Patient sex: M
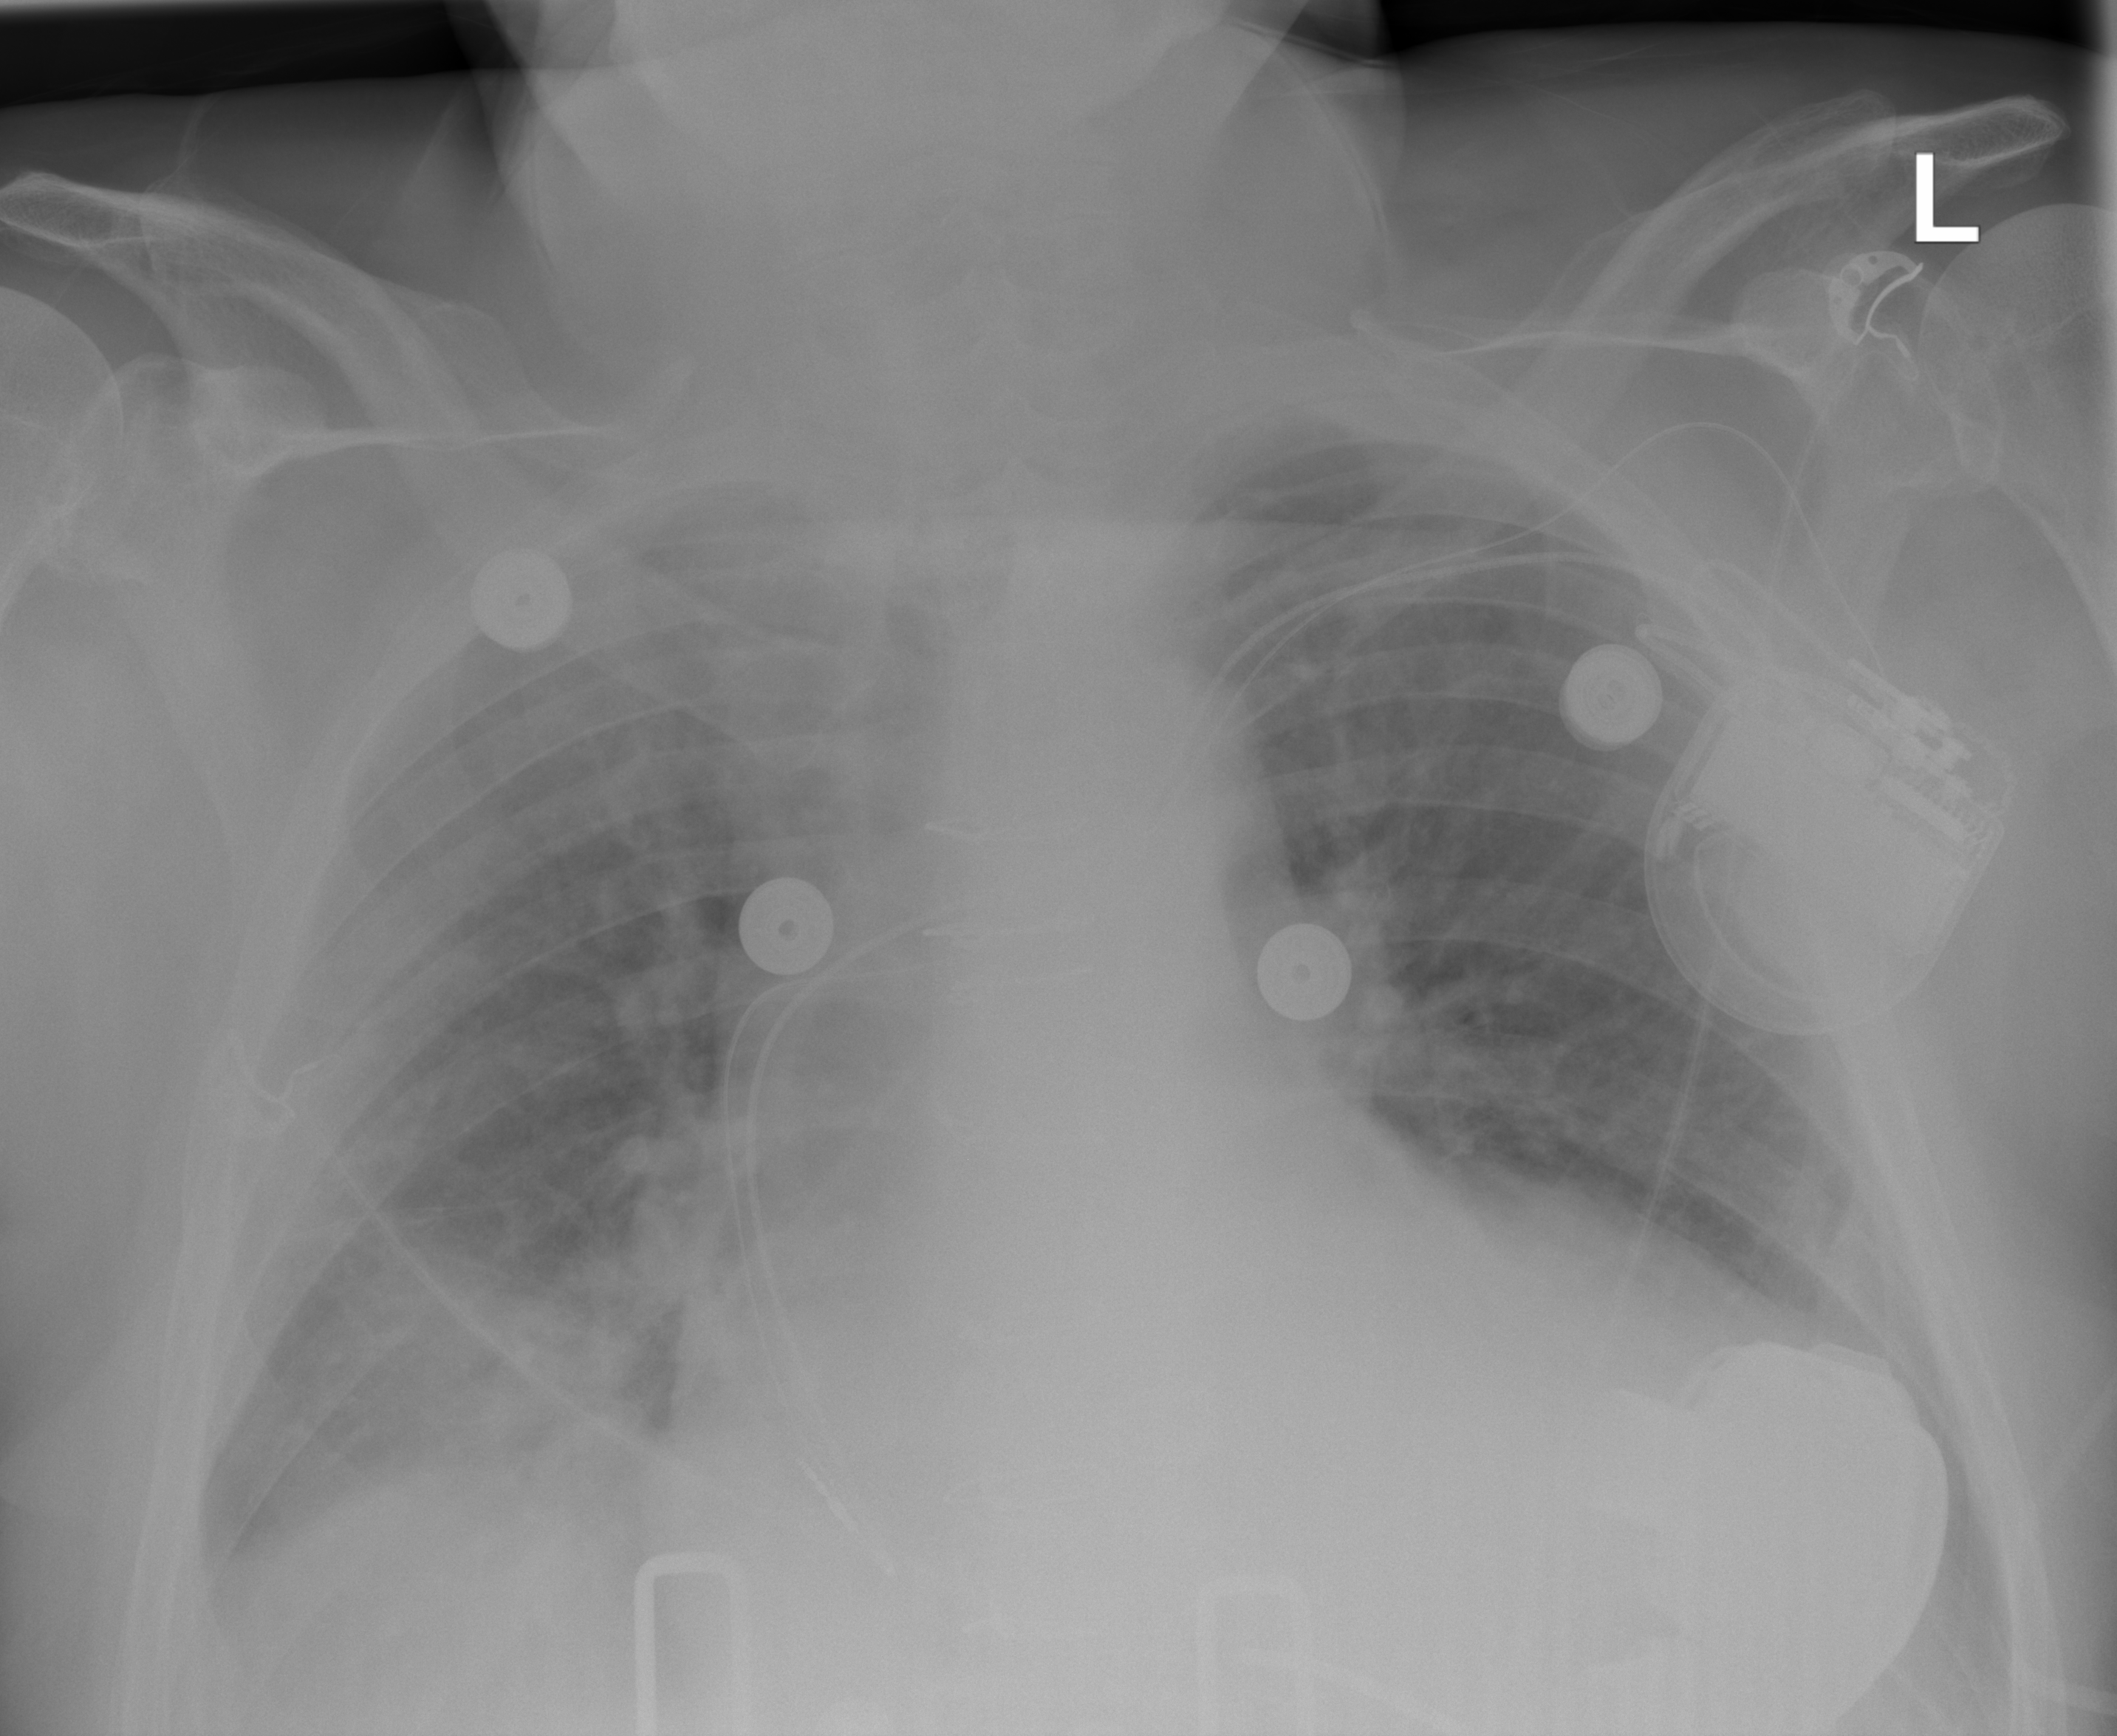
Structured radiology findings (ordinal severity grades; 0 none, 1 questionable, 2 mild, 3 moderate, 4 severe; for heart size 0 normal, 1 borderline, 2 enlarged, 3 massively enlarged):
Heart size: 3
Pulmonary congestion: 2
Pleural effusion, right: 2
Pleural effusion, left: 2
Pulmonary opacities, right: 2
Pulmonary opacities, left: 2
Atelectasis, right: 2
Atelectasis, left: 2